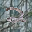
Label: 2